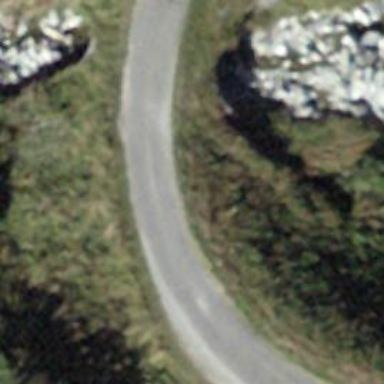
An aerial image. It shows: Track road on bridge with grade 1 track type.